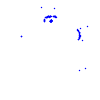
Particle: proton